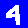
Digit: 4